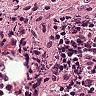
Metastatic tissue present: no